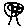
Label: tree